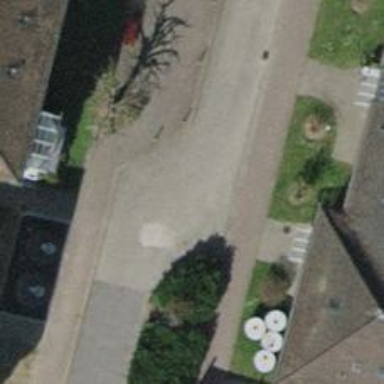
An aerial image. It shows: Asphalt road in living street.